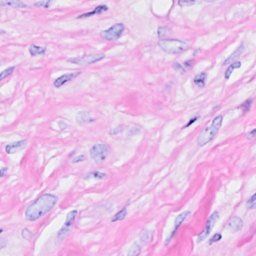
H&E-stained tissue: Breast